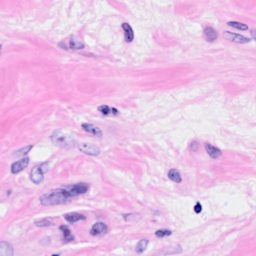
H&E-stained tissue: Breast